Question: > The Bug Genie 3 requires PCRE librairies 8.0 or later. You have
version 7.8 2008-09-05. Update your system to the latest release from
your usual sources.
after i look at the problem and try to update my pcre libraries with the following step:
'''
wget the latest source of pcre from sourceforge 8.31
# tar -xzf pcre-8.31.tar.gz
# cd pcre-8.31
# ./configure --enable-utf8 --enable-unicode-properties
# make && make install
'''
when i do pcretest -C
i got this
'''
[root@server1 /]# pcretest -C
PCRE version 8.31 2012-07-06
Compiled with
8-bit support only
UTF-8 support
Unicode properties support
No just-in-time compiler support
Newline sequence is LF
\R matches all Unicode newlines
Internal link size = 2
POSIX malloc threshold = 10
Default match limit = <PHONE>
Default recursion depth limit = <PHONE>
Match recursion uses stack
'''
and when i do locate, there are a lot
'''
[root@server1 /]# locate libpcre
/lib64/libpcre.so.0
/lib64/libpcre.so.0.0.1
/usr/lib64/libpcrecpp.so.0
/usr/lib64/libpcrecpp.so.0.0.0
/usr/lib64/libpcreposix.so.0
/usr/lib64/libpcreposix.so.0.0.0
/usr/local/lib/libpcre.a
/usr/local/lib/libpcre.la
/usr/local/lib/libpcre.so
/usr/local/lib/libpcre.so.1
/usr/local/lib/libpcre.so.1.0.1
/usr/local/lib/libpcrecpp.a
/usr/local/lib/libpcrecpp.la
/usr/local/lib/libpcrecpp.so
/usr/local/lib/libpcrecpp.so.0
/usr/local/lib/libpcrecpp.so.0.0.0
/usr/local/lib/libpcreposix.a
/usr/local/lib/libpcreposix.la
/usr/local/lib/libpcreposix.so
/usr/local/lib/libpcreposix.so.0
/usr/local/lib/libpcreposix.so.0.0.1
/usr/local/lib/pkgconfig/libpcre.pc
/usr/local/lib/pkgconfig/libpcrecpp.pc
/usr/local/lib/pkgconfig/libpcreposix.pc
'''
finally, i backed to my php info happily.. it still show me version 7.8 installed.

May i know what should i do to solve this while the open source application buggenie need this . Thx for reply.
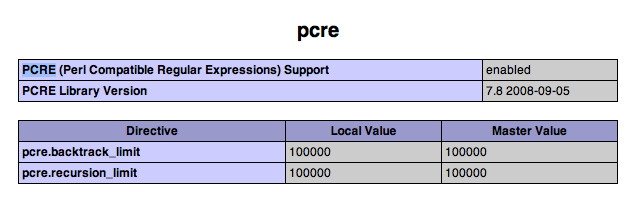
Answer: I think you have to manually build PHP against newest PCRE library using '--with-pcre-regex=DIR' option. To do so, you need to obtain the PHP sources and PCRE sources, as well as sources of all other libraries you might need.
This page <URL> summarizes versions of PCRE bundled with PHP.
The much easier option would be updating PHP using package manager of your OS (perhaps by enabling unstable repositories), but this depends on your OS.